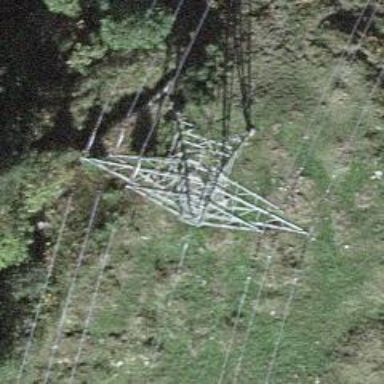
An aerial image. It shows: Power tower.